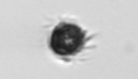
Label: Mesodinium